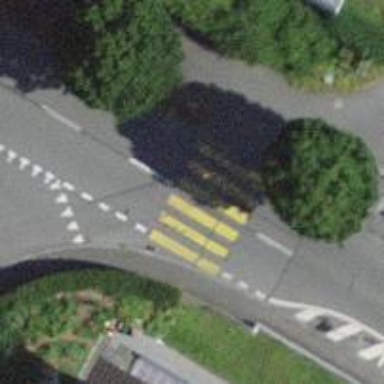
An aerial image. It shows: Uncontrolled zebra crossing with zebra markings.